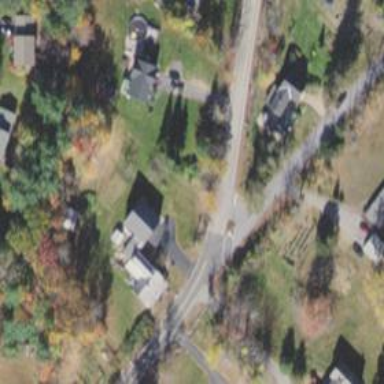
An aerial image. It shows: Stop road.